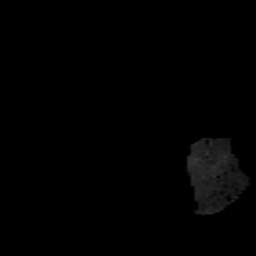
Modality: MD
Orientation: sagittal
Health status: healthy
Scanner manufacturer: siemens
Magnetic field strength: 3 T
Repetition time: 12 s
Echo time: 0.092 s